Question: I am trying to create a dialog box with an icon at the top like so.

I am using a resource file to load the icon like so.
'''
IDI_ICON1 ICON ".\usb.ico"
'''
I have tried setting the window icon using the following code.
'''
SendMessage(hwnd, WM_SETICON, ICON_SMALL, (LPARAM)IDI_ICON1);
SendMessage(hwnd, WM_SETICON, ICON_BIG, (LPARAM)IDI_ICON1);
'''
hwnd is the window. As a result, I get a blue circle that looks just like the loading icon for Windows 7 and Vista. I am almost positive the icon is being loaded correctly as when I look at the task bar, my program has that icon representing my program. If you need the code I am using for the dialog window itself, let me know I will post it. I am using mingw32 C++ compiler on Windows 7. Thanks!
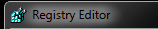
Answer: Use LoadIcon and pass an icon handle to WM_SETICON.
'''
HICON hicon = LoadImageW(GetModuleHandleW(NULL), MAKEINTRESOURCEW(IDI_ICONMAIN), IMAGE_ICON, 0, 0, LR_DEFAULTCOLOR | LR_DEFAULTSIZE);
SendMessageW(hwnd, WM_SETICON, ICON_BIG, hicon);
'''